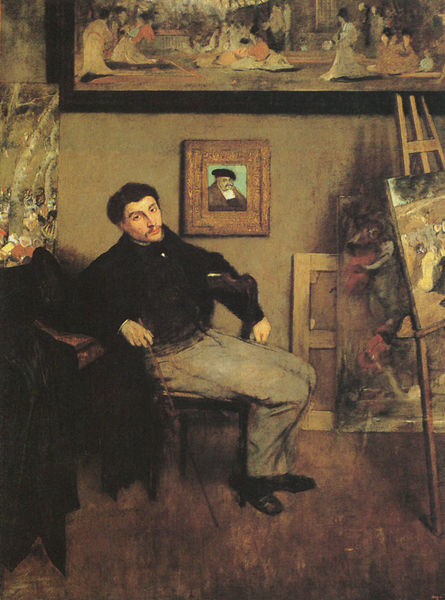
Titel: James Tissot
Künstler: Edgar Degas
Standort: New York (New York)
Institution: The Metropolitan Museum of Art
Schlagwörter: blau, dunkel, gemälde, hand, kopf, mann, schatten, weiß, cezanne, frauen, menschen, sitzen, braun, bunt, degas, frisur, grau, haar, hell, hintergrund, holz, hut, kleid, licht, raum, schwarz, stuhl, tisch, türkis, zimmer, blick, gebäude, gürtel, rot, beige, malerei, zylinder, anzug, bart, hemd, hose, jacke, jung, schnurrbart, wand, arme, gesicht, mensch, rahmen, samt, bild, bildnis, goldrahmen, hände, innenraum, portrait, porträt, öl, boden, figur, haare, interieur, mantel, pose, sitzend, stoff, innen, renaissance, genre, stock, beine, spanien, japan, bilder, bilderrahmen, schreibtisch, armlehne, modell, naturalismus, schuhe, stab, farben, farbe, klein, van gogh, dielen, hocker, figuren, lehnen, chair, oil, women, frack, black, blouse, gray, grey, painting, sit, sitting, monet, sitzt, stuhllehne, atelier, maler, manet, staffelei, japanese, picture, pictures, brown, kammer, holzdielen, selbstporträt, oben, spanisch, rückseite, dali, groß, künstler, leinwand, malen, pinsel, ölmalerei, selbstportrait, werkstatt, portät, man, brauntöne, male, bild im bild, mint, stafflei, attelier, stafelei, sammler, frame, color, paintings, sujet, atellier, gallerie, keck, colorful, artist, easel, painter, pants, shoes, studio, cane, schwarzhaarig, canvas, colour, cranach, trousers, stick, shirt, portraitieren, werke, gürte, reclining, attellier, zurückgelehnt, self portrait, can, ung, gemälden, stuhll, dour, oil paint, black shirt, dress shoes, hemd schwarz, portrature